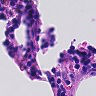
Metastatic tissue present: no